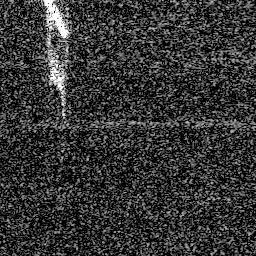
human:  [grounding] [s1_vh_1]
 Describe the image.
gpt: In the satellite image, there is  <ref>1 medium ship </ref> <box>[[15, 0, 29, 16, 0]]</box> located at top left.